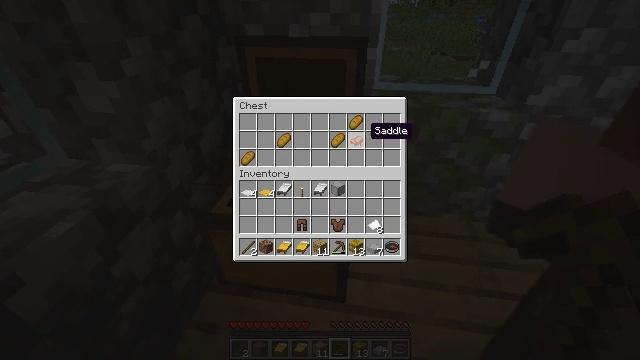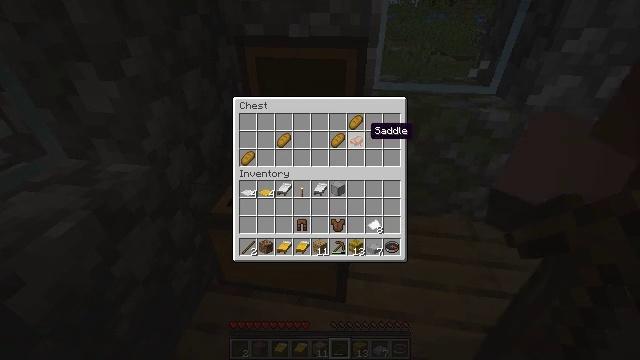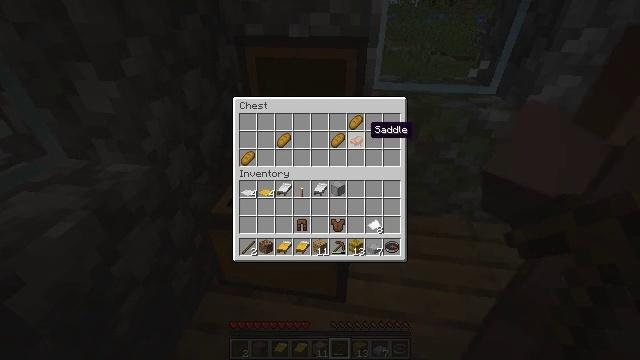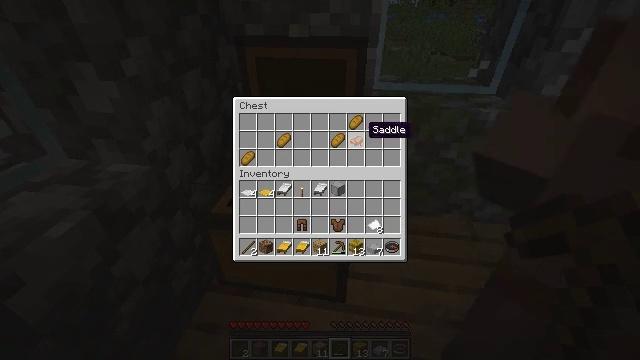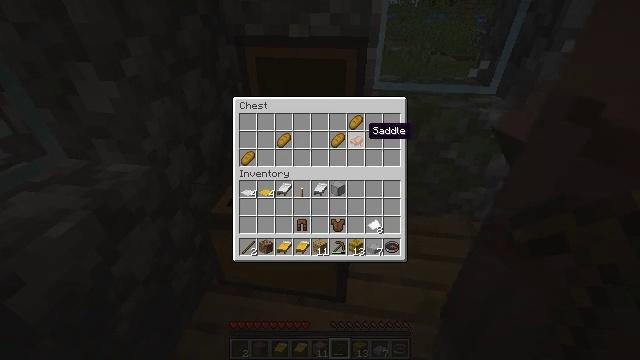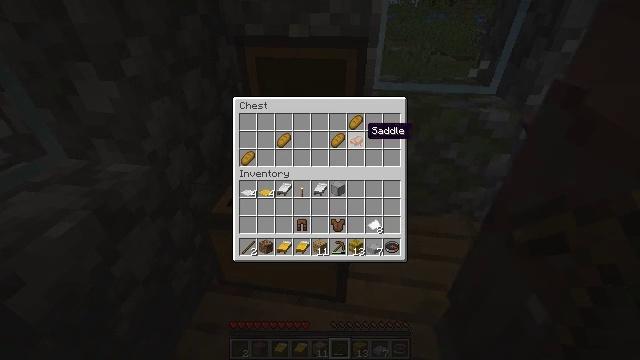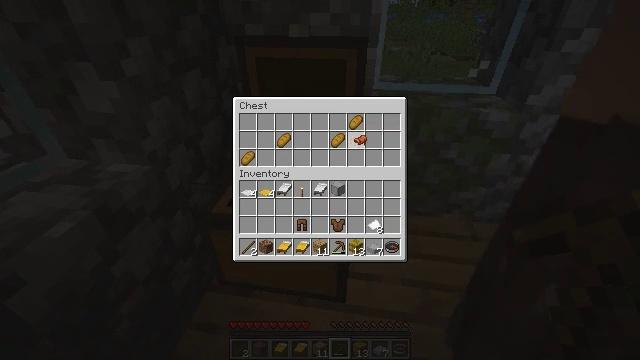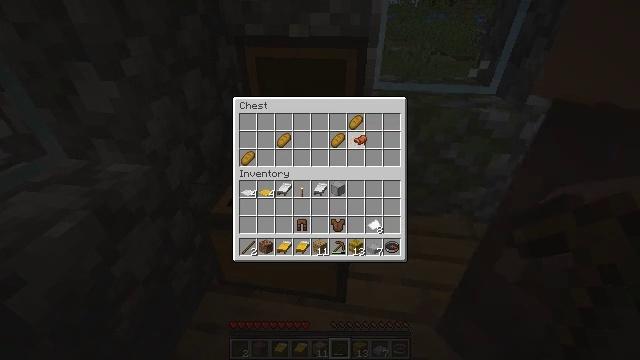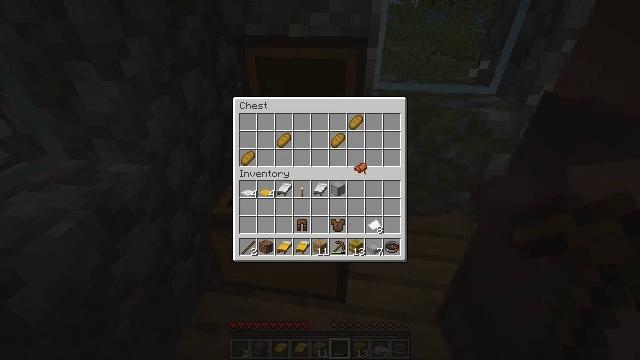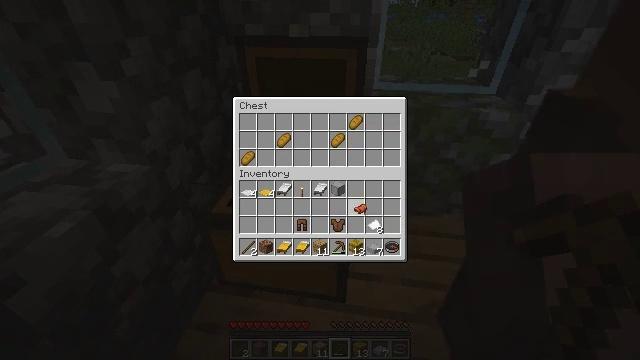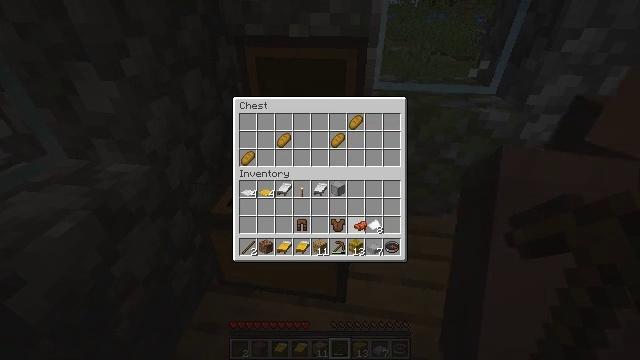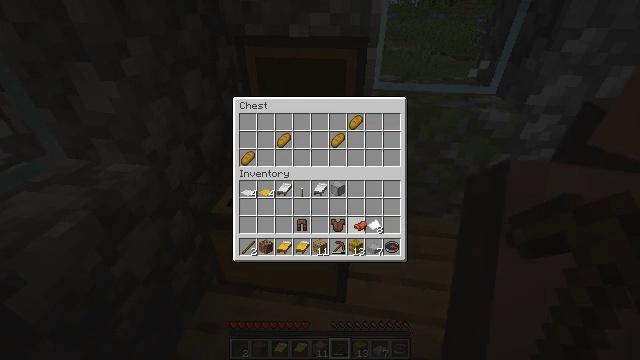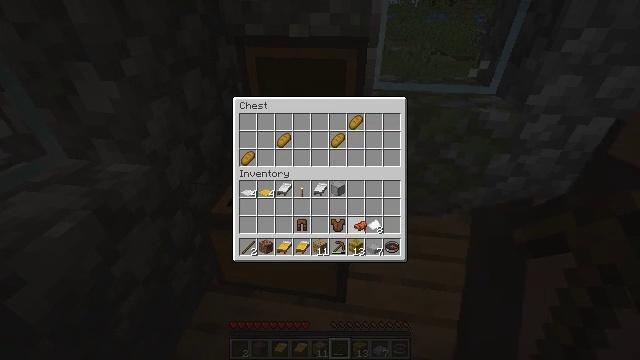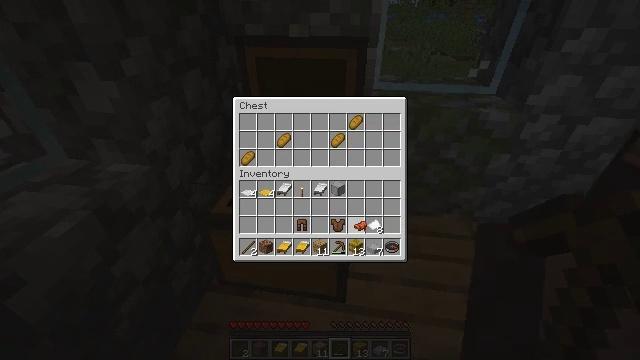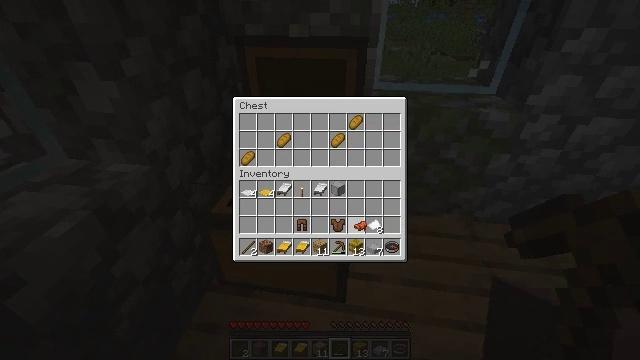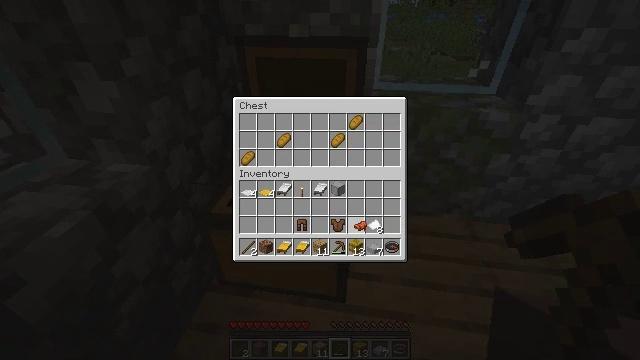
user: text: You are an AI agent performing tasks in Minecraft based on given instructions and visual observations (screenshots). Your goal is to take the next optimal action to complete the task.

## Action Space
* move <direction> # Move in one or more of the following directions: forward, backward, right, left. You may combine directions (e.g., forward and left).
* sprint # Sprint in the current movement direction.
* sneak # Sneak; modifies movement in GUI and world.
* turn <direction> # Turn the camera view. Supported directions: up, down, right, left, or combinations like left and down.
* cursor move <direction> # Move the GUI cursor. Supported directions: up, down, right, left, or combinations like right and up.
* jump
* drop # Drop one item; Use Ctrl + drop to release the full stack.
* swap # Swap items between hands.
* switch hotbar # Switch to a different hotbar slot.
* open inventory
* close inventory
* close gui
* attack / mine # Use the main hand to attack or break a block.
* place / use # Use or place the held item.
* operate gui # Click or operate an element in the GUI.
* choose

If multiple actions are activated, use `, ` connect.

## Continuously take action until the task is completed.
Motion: motion action
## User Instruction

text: Retrieve the white bed for later use.
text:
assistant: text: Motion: no_op
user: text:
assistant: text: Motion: no_op
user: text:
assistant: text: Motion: no_op
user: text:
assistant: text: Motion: no_op
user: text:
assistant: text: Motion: no_op
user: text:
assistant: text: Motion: operate gui
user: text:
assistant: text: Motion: operate gui
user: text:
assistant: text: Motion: cursor move down, operate gui
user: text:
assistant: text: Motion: cursor move down
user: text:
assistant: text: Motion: cursor move down
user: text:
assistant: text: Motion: no_op
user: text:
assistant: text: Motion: no_op
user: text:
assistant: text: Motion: no_op
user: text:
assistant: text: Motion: no_op
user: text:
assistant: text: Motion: no_op
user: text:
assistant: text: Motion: operate gui
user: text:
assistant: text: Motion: operate gui
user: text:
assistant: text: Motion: operate gui
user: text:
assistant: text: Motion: no_op
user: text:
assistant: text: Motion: no_op
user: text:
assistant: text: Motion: cursor move up
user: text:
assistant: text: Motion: cursor move left and up
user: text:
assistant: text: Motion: cursor move left and up
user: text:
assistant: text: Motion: cursor move up
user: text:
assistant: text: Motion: no_op
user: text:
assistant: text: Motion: no_op
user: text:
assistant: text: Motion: no_op
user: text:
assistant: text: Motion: no_op
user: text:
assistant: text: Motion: operate gui
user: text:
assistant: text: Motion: operate gui